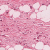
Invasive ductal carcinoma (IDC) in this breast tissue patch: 1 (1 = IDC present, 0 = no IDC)